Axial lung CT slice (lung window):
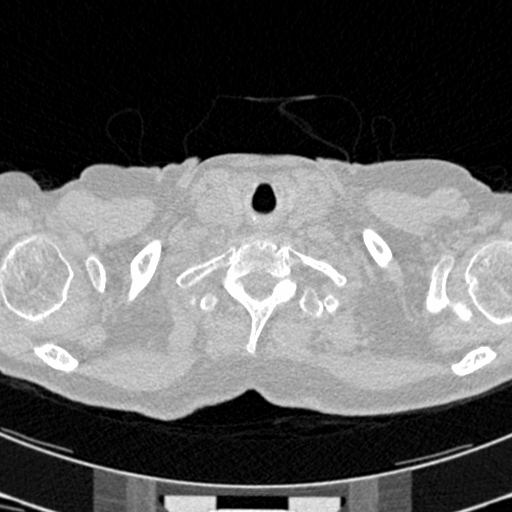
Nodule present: no